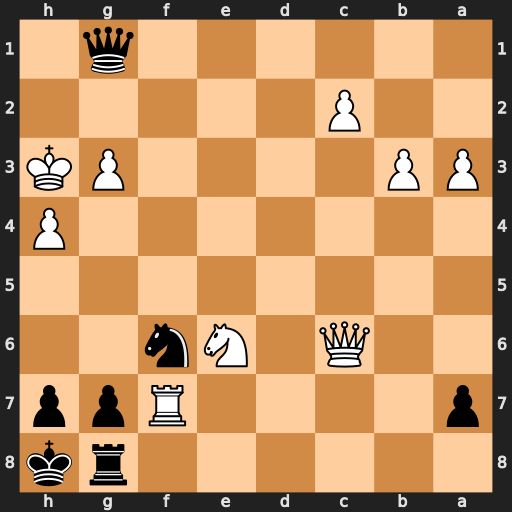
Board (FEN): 6rk/p4Rpp/2Q1Nn2/8/7P/PP4PK/2P5/6q1
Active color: b
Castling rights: -
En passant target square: -
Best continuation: Qf1+ Qg2 Qf5+